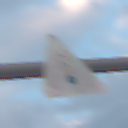
Verkehrszeichen: Lichtzeichenanlage
Umgebung: Outdoor, Nature
Tageszeit: SunriseSunset
Wetter: PartlyCloudy
Licht: Natural
Jahreszeit: NotSpecified
Kontrast: LowContrast